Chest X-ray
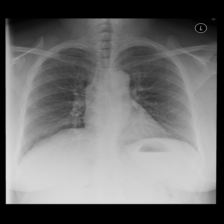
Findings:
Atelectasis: negative
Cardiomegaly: negative
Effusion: negative
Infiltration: negative
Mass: negative
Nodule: negative
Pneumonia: negative
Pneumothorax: negative
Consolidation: negative
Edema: negative
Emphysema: negative
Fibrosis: negative
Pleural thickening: negative
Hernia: negative